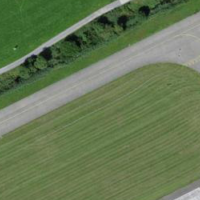
EUNIS habitat code: 57
Species observed at this site:
Lythrum salicaria
Melilotus officinalis
Vicia cracca
Euphorbia cyparissias